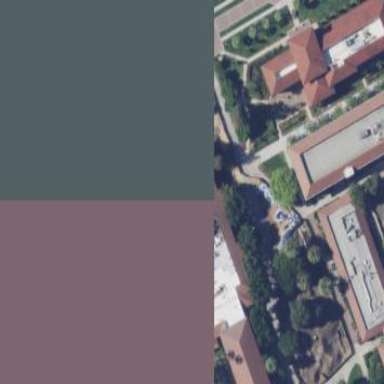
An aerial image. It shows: University building.